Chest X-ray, AP view. Patient: 90 years old, sex F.
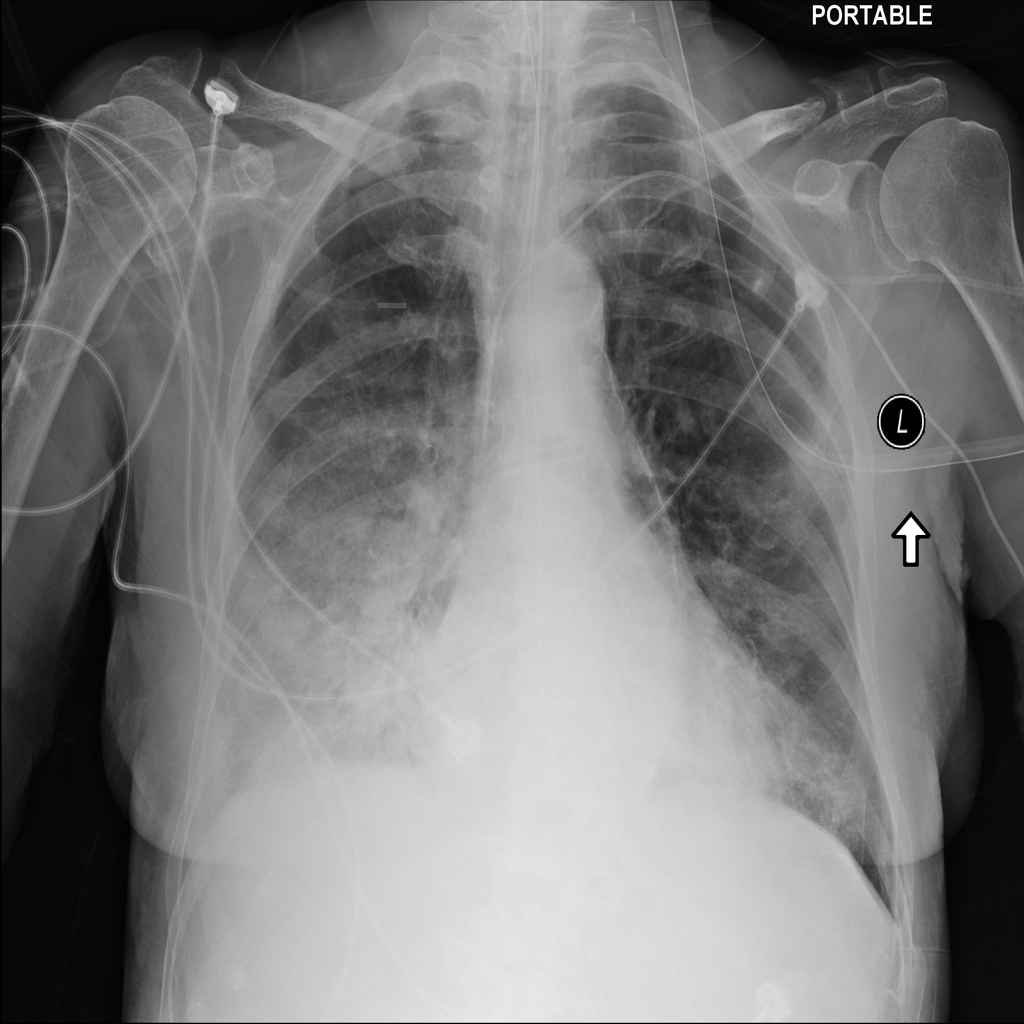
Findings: Infiltration